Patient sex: M
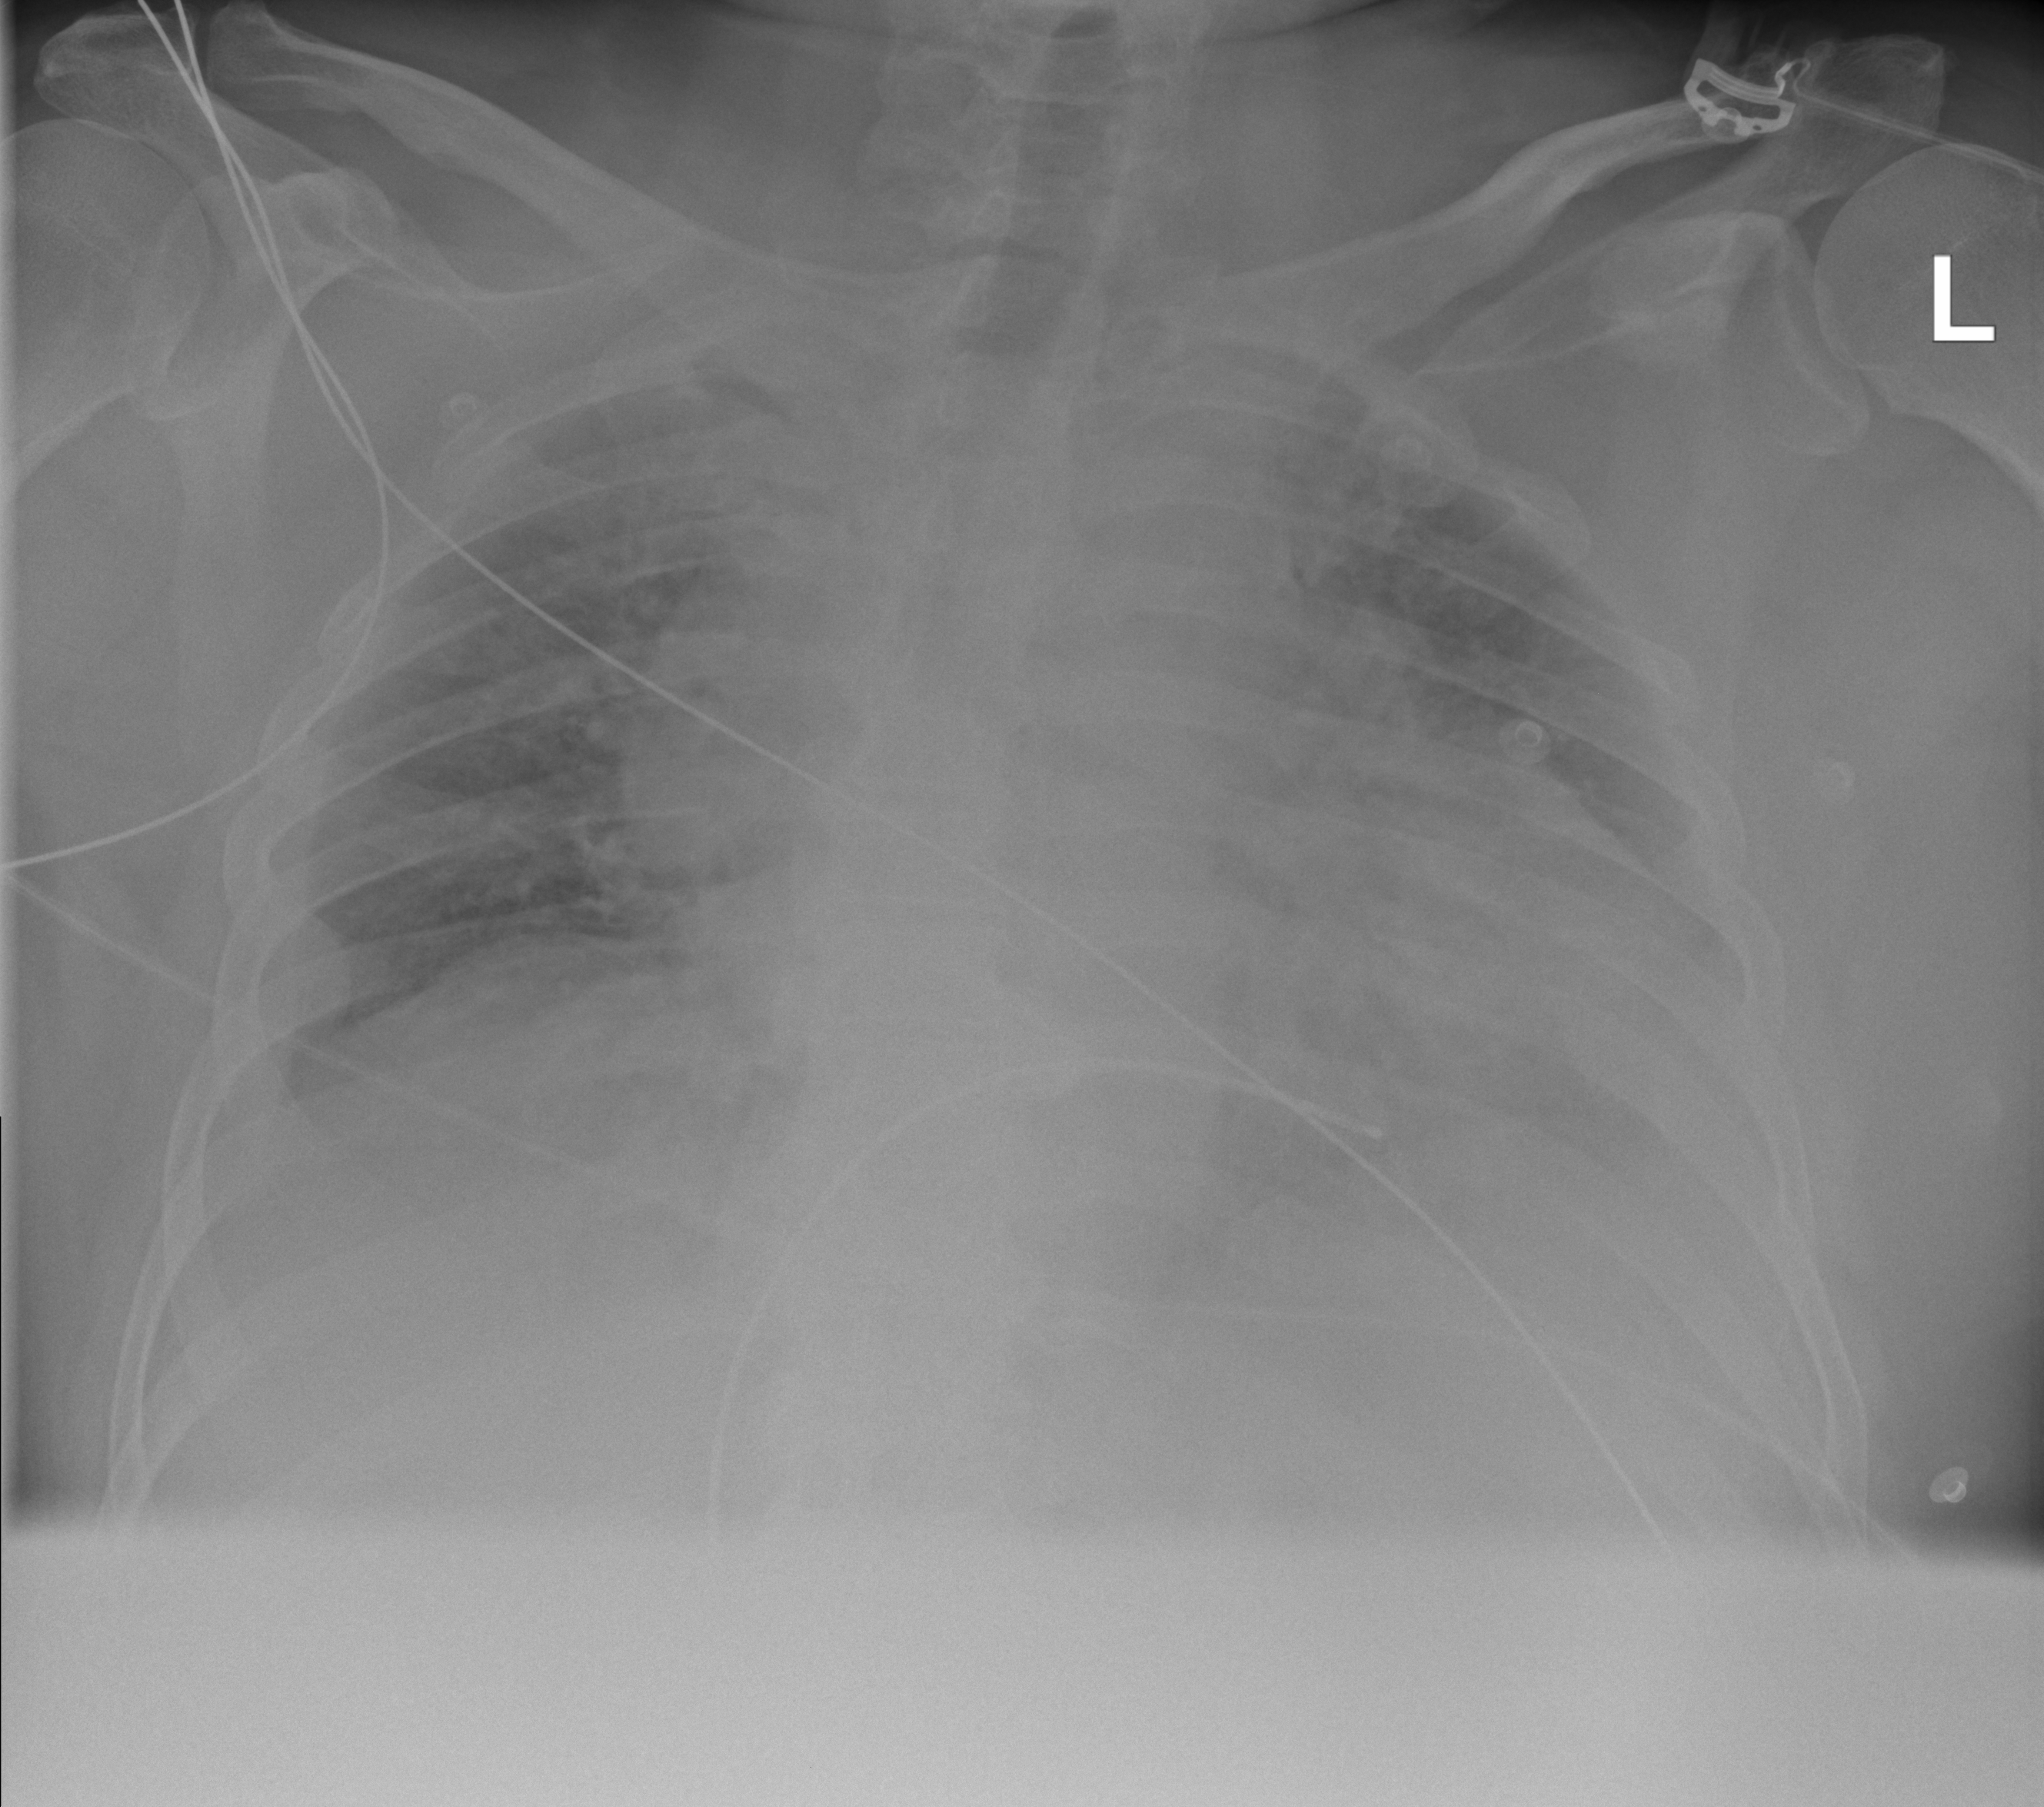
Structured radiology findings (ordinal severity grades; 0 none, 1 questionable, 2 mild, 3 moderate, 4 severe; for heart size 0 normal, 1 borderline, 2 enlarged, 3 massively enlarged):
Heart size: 3
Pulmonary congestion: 2
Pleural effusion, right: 0
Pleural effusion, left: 0
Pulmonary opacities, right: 0
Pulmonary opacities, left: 0
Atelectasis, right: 2
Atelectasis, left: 2